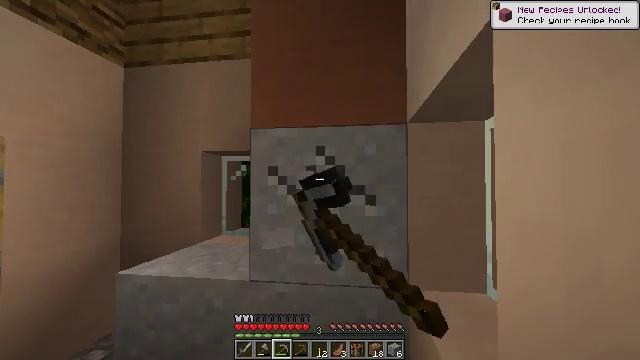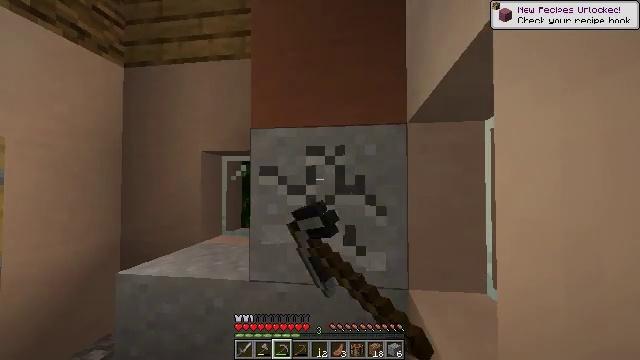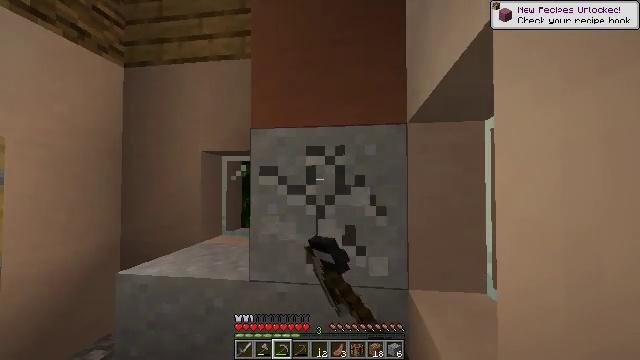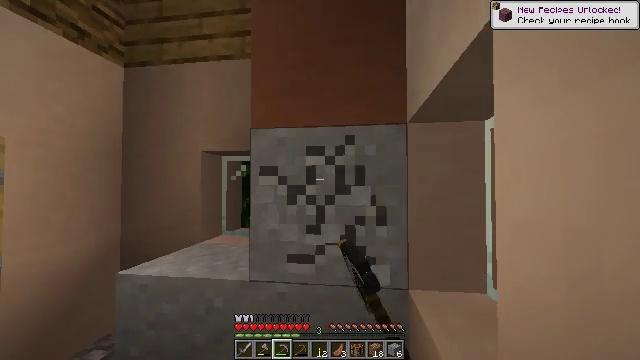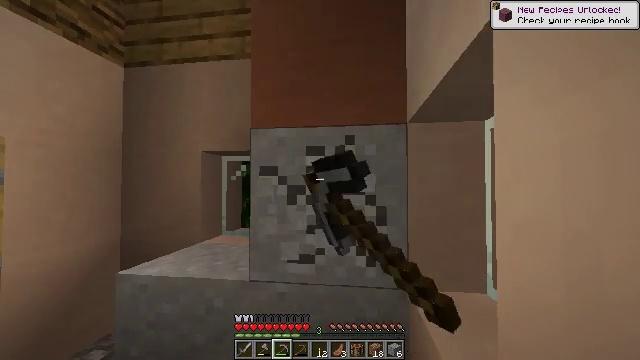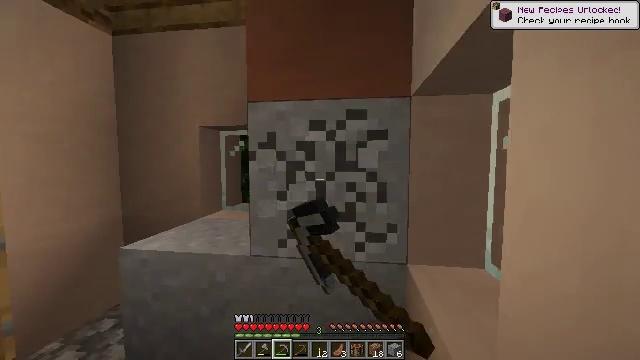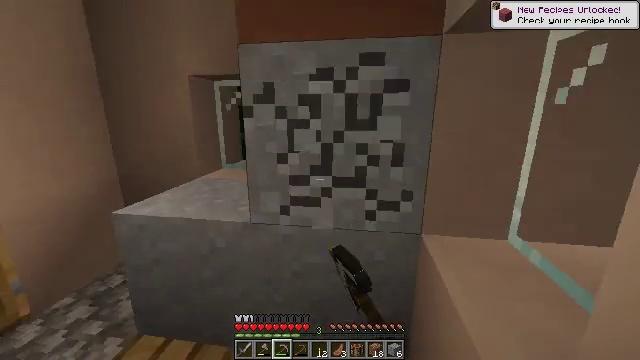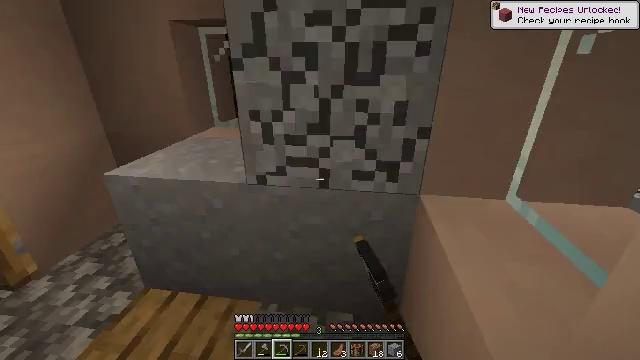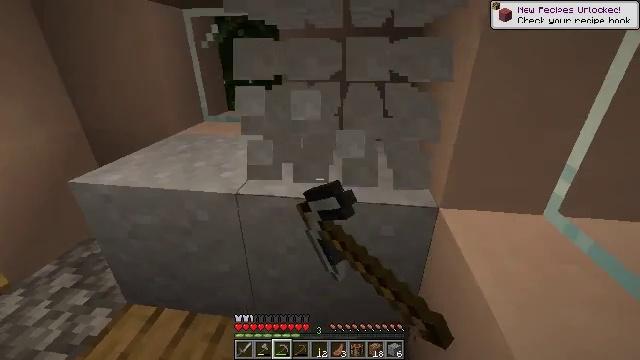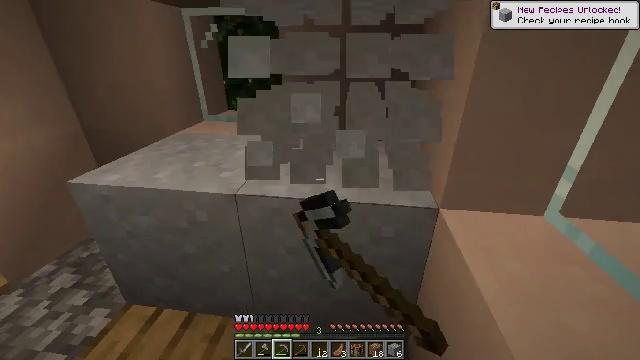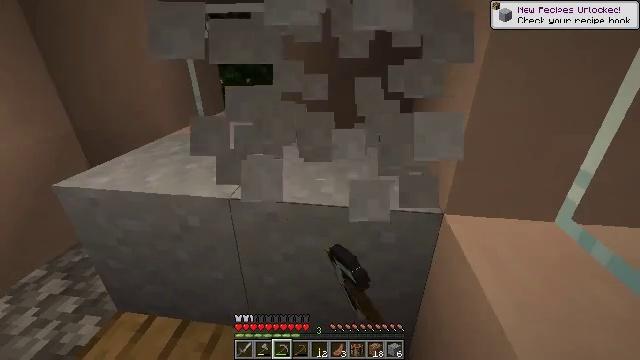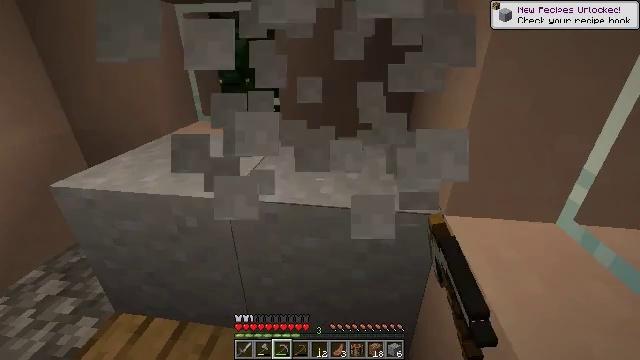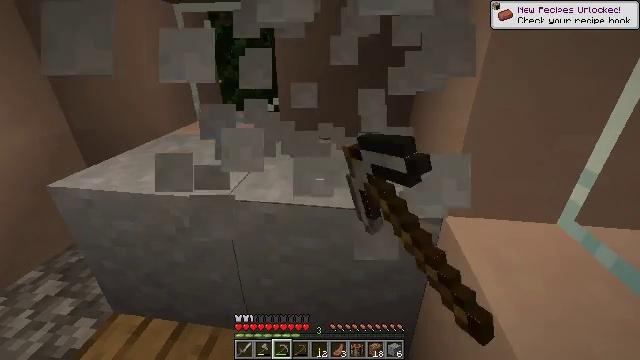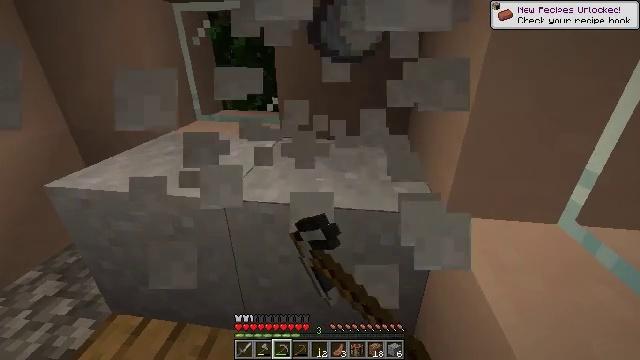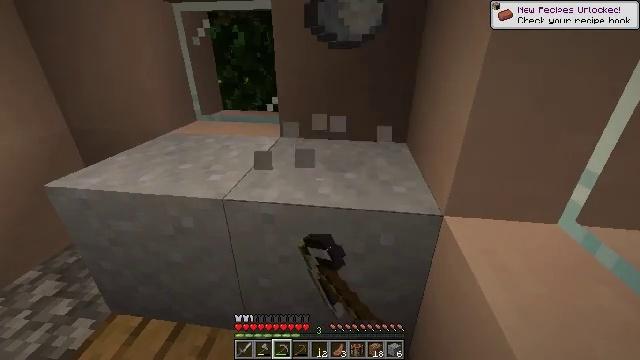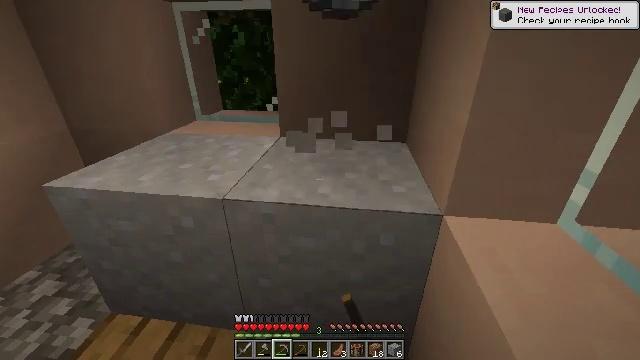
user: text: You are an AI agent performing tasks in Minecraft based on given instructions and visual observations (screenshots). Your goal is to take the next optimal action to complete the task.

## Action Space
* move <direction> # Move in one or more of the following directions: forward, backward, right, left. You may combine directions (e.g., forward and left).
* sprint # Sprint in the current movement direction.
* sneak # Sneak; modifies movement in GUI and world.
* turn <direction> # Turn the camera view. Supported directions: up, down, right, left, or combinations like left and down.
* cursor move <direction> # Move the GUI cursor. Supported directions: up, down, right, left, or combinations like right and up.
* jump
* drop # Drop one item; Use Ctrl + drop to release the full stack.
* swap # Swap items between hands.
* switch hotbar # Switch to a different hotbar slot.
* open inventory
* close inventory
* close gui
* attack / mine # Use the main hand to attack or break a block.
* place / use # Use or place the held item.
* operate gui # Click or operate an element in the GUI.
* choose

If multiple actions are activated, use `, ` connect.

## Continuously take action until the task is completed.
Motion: motion action
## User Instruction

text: Gather clay blocks.
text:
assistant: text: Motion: attack / mine
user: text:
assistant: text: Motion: attack / mine
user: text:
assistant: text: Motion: attack / mine
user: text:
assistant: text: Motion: attack / mine
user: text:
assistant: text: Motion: move forward, turn down, attack / mine
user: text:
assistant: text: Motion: move forward, turn down, attack / mine
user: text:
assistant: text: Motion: move forward, turn down, attack / mine
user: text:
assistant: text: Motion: turn down, attack / mine
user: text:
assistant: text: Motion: attack / mine
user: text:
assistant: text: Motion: attack / mine
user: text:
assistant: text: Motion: attack / mine
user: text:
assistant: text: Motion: attack / mine
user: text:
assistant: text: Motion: attack / mine
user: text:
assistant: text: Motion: attack / mine
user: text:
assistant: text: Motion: attack / mine
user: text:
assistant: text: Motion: attack / mine
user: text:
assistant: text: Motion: attack / mine
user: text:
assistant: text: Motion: attack / mine
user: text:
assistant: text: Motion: attack / mine
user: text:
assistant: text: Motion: attack / mine
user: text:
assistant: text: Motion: attack / mine
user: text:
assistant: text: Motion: attack / mine
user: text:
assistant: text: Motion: attack / mine
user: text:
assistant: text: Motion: attack / mine
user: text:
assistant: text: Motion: attack / mine
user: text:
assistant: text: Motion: attack / mine
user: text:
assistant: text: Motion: attack / mine
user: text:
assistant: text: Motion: attack / mine
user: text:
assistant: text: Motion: attack / mine
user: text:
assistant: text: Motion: attack / mine